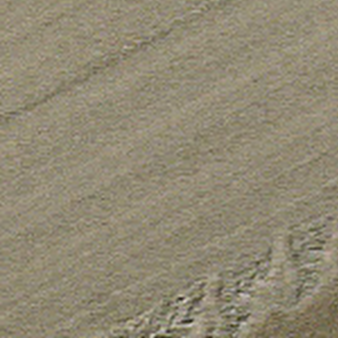
Label: other